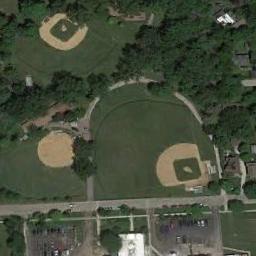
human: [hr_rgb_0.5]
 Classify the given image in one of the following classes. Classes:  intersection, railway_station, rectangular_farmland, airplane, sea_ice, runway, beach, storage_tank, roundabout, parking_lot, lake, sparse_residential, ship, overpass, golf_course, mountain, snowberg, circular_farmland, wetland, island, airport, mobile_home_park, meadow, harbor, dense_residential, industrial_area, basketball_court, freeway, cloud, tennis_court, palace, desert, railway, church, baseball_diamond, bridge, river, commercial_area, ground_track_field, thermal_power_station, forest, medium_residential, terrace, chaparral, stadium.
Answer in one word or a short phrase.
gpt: baseball_diamond